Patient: sex M, age 54
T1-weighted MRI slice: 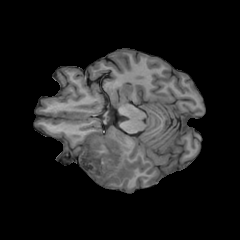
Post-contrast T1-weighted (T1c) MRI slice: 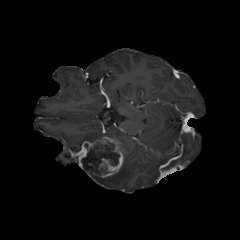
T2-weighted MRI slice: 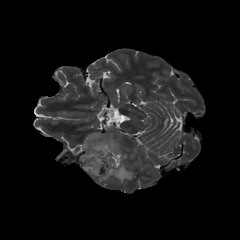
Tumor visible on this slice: yes
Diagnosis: Glioblastoma, IDH-wildtype
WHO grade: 4